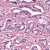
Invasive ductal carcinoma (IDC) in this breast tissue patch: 1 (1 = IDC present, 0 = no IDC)